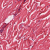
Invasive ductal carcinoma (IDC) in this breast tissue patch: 0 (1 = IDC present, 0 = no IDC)